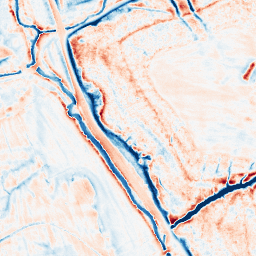
Category: edge_preserving
Decomposition family: anisotropic_diffusion
Decomposition parameters: iterations: 50
kappa: 30
gamma: 0.15
Upsampling method: bspline
Upsampling parameters: scale: 8
Upsampling scale: 8